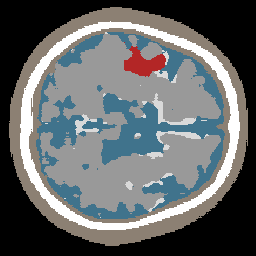
Label: lesion